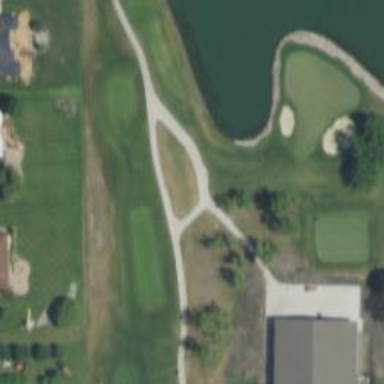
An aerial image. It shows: Golf cartpath that is also road path.